Question: I have the following stored procedure in SQL Server:
'''
ALTER PROCEDURE [dbo].[FullTextSearchOnContent]
(
@SearchText NVARCHAR(200),
@LanguageId INT ,
@ContentStatusId INT ,
@ResultCount INT
)
AS
BEGIN
SET FMTONLY OFF;
SET NOCOUNT ON;
IF (@SearchText IS NULL) OR (@SearchText = '') OR (@ResultCount IS NULL) OR (@ResultCount = 0) RETURN NULL;
SELECT DISTINCT TOP(@ResultCount)
C.Id AS ContentId, C.ImagePath AS ContentImagePath, C.IsSpecial,C.LanguageId,C.LockCommenting,C.RegistrationDate AS ContentRegistrationDate,C.StatusId AS ContentStatusId,C.Summary,C.Title,C.VisitNumber,C.AllTagsString,
CS.FarsiName AS ContentStatusFarsiName,
U.Id As UserId,U.InitialReputation AS UserInitialReputation,U.IsAdmin AS IsUserAdmin,U.FullName AS UserFullName,U.PhotoPath AS UserPhotoPath,U.RoleId AS UserRoleId,U.UserStatusId AS UserStatusId
--,T.Id AS TagId, T.Name AS TagName
FROM Content AS C
INNER JOIN [User] AS U ON U.Id = C.WriterId
INNER JOIN [Subject] AS S ON S.Id = C.SubjectId
INNER JOIN [ContentStatus] AS CS ON CS.Id = C.StatusId
--INNER JOIN (SELECT DISTINCT * FROM Tag AS T
-- INNER JOIN TagContent AS TC ON TC.TagId=T.Id)
-- AS T ON T.ContentId = C.Id
WHERE C.LanguageId = @LanguageId AND C.StatusId=@ContentStatusId AND CONTAINS((C.Title,C.AllTagsString),@SearchText) ORDER BY C.RegistrationDate DESC
END
'''
It's used for fulltext search on some columns.
I want to use it in EF5, but it always returns 'int'!
How can I use it in Entity Framework 5 ?
I couldn't generate the comlex type, whenever I click on 'Get Column Information' button nothing happen !

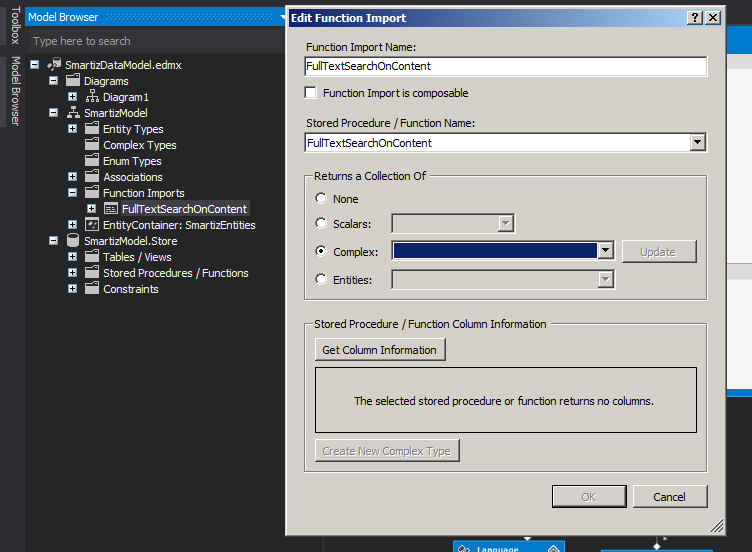
Answer: I just found The answer.
I've changed the stored procedure as the following :
'''
ALTER PROCEDURE [dbo].[FullTextSearchOnContent]
(
@SearchText NVARCHAR(200),
@LanguageId INT ,
@ContentStatusId INT ,
@ResultCount INT
)
AS
BEGIN
SET NOCOUNT ON;
DECLARE @ReturnTable table
(
ContentId int not null,
LanguageId int null,
ContentStatusId int null,
ContentTitle nvarchar(2000) null,
ContentSummary nvarchar(2000) null,
ContentImagePath nvarchar(50) null,
IsSpecial bit null,
LockCommenting bit null,
VisitNumber int null,
AllTagsString nvarchar(max) null,
ContentRegistrationDate datetime not null,
ContentStatusFarsiName nvarchar(50) null,
UserId int null,
UserInitialReputation int null,
IsUserAdmin bit null,
UserFullName nvarchar(71) null,
UserPhotoPath nvarchar(50) null,
UserRoleId int null,
UserStatusId int null,
SubjectId int not null,
SubjectName nvarchar(50) null,
SubjectSymbolPath nvarchar(1000) null
)
IF (@SearchText IS NULL) OR (@SearchText = '') OR (@ResultCount IS NULL) OR (@ResultCount = 0) RETURN NULL;
INSERT @ReturnTable
SELECT DISTINCT TOP(@ResultCount)
C.Id AS ContentId,
C.LanguageId,
C.StatusId AS ContentStatusId,
C.Title AS ContentTitle,
C.Summary AS ContentSummary,
C.ImagePath AS ContentImagePath,
C.IsSpecial,
C.LockCommenting,
C.VisitNumber,
C.AllTagsString,
C.RegistrationDate AS ContentRegistrationDate,
CS.FarsiName AS ContentStatusFarsiName,
U.Id As UserId,
U.InitialReputation AS UserInitialReputation,
U.IsAdmin AS IsUserAdmin,
U.FullName AS UserFullName,
U.PhotoPath AS UserPhotoPath,
U.RoleId AS UserRoleId,
U.UserStatusId AS UserStatusId,
S.Id AS SubjectId,
S.Name AS SubjectName,
S.SymbolPath AS SubjectSymbolPath
--,T.Id AS TagId, T.Name AS TagName
FROM Content AS C
INNER JOIN [User] AS U ON U.Id = C.WriterId
INNER JOIN [Subject] AS S ON S.Id = C.SubjectId
INNER JOIN [ContentStatus] AS CS ON CS.Id = C.StatusId
--INNER JOIN (SELECT DISTINCT * FROM Tag AS T
-- INNER JOIN TagContent AS TC ON TC.TagId=T.Id)
-- AS T ON T.ContentId = C.Id
WHERE C.LanguageId = @LanguageId AND C.StatusId=@ContentStatusId AND CONTAINS((C.Title,C.AllTagsString),@SearchText) ORDER BY C.RegistrationDate DESC
select * from @ReturnTable
--SELECT TOP(@ResultCount) * from Content order by RegistrationDate desc
END
'''
Now it works like a charm :-)